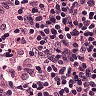
Metastatic tissue present: no